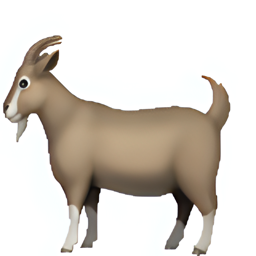
Name: goat
Emoji: 🐐
Group: Animals & Nature
Sub-group: animal-mammal